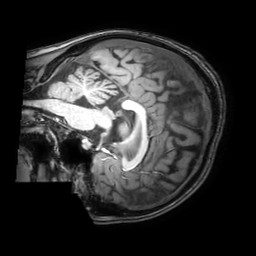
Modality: T1w
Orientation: sagittal
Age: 18
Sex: female
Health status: healthy
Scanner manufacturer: philips
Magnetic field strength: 3 T
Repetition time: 0.0079 s
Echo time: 0.0035 s